Field crop: maize
Growth stage: 2
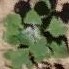
Species: chenopodium